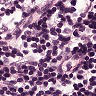
Metastatic tissue present: no